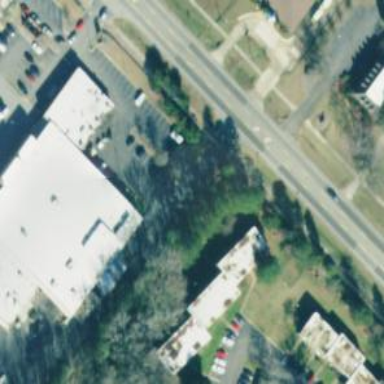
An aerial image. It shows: Retail building.